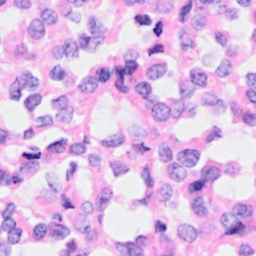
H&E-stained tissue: Breast